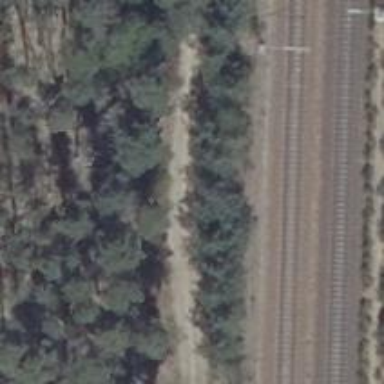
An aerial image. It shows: Sandy track road with grade5 tracktype.